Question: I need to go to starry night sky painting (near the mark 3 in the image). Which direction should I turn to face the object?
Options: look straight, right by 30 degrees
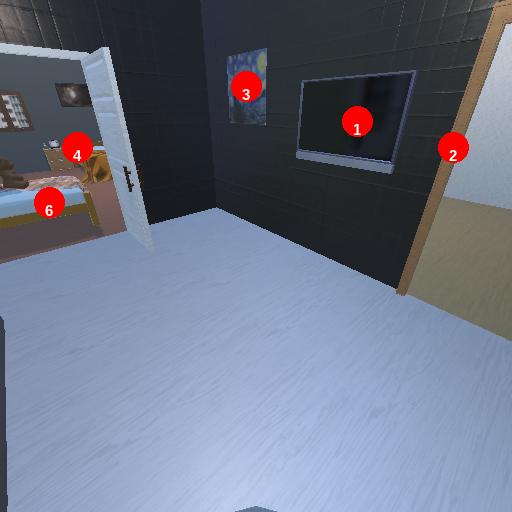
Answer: look straight